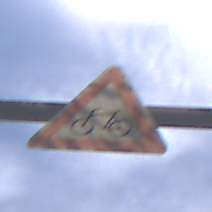
Verkehrszeichen: RadverkehrRechts
Umgebung: Outdoor, Nature
Tageszeit: Midday
Wetter: PartlyCloudy
Licht: Natural
Jahreszeit: NotSpecified
Kontrast: HighContrast